Field crop: maize
Growth stage: 1
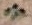
Species: chenopodium